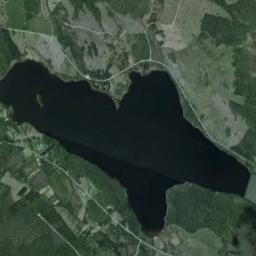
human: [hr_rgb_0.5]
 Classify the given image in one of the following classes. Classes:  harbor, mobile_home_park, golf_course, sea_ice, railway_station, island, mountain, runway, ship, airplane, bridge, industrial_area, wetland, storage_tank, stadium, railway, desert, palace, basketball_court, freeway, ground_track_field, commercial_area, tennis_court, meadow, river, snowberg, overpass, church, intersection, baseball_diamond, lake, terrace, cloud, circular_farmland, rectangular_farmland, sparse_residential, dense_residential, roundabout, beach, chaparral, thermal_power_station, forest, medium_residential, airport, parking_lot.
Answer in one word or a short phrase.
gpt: lake